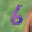
Label: 6